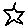
Label: star